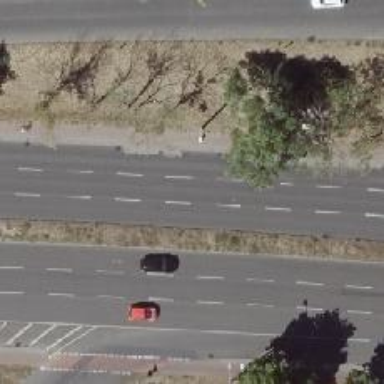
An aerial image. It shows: Asphalt road designated as primary highway with lane markings.